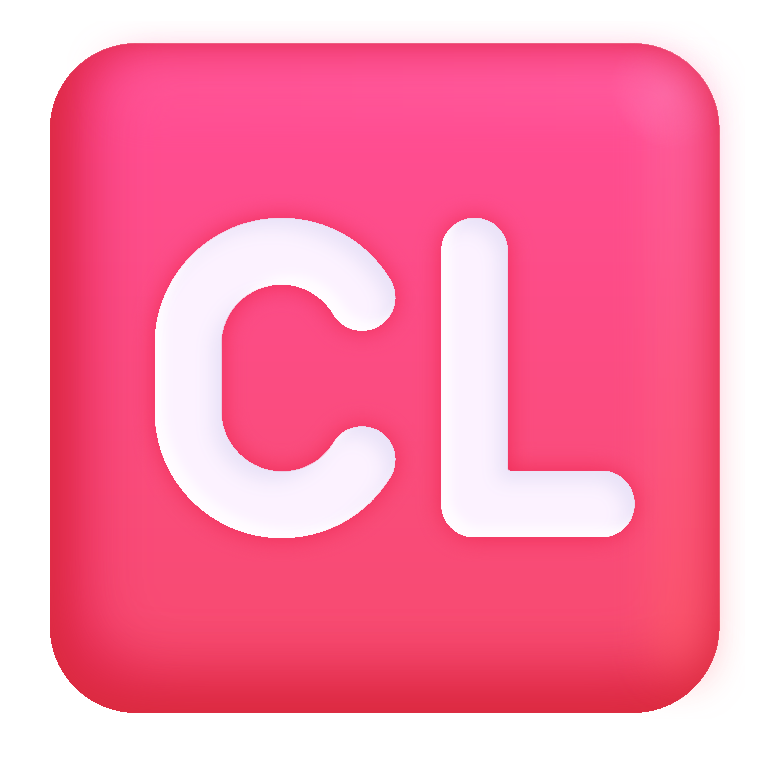
cl button color